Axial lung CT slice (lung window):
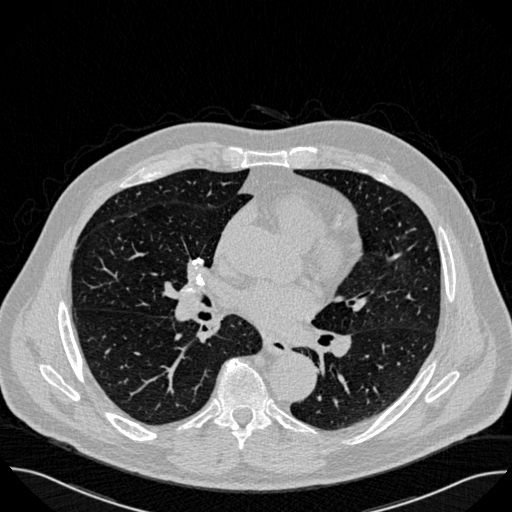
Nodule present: no